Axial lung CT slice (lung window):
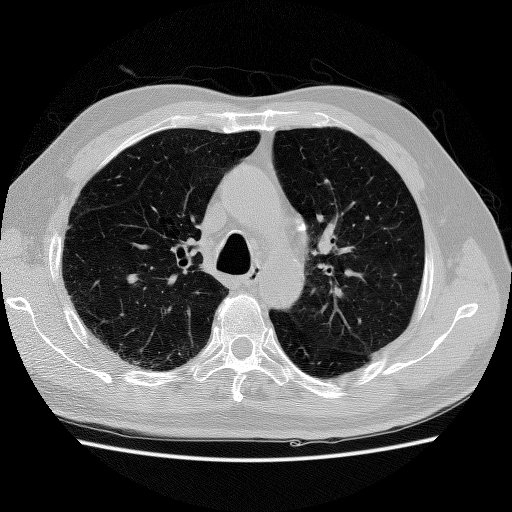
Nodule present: no